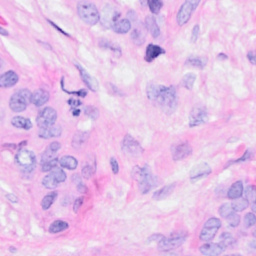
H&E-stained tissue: Breast